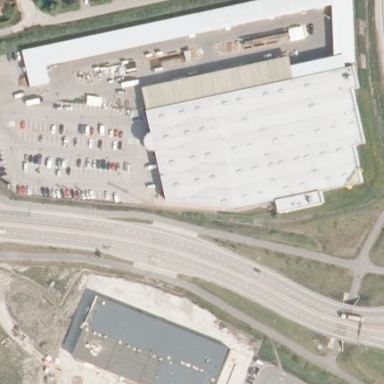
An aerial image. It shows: Retail building housing hardware shop.